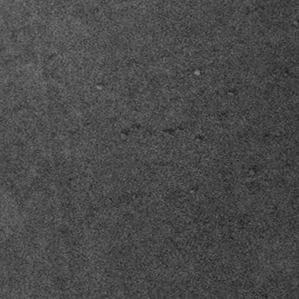
Label: frost